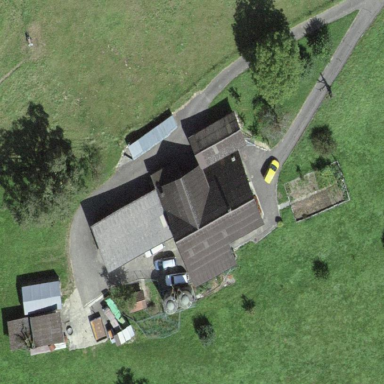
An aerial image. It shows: Farmyard area.